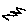
Label: zigzag